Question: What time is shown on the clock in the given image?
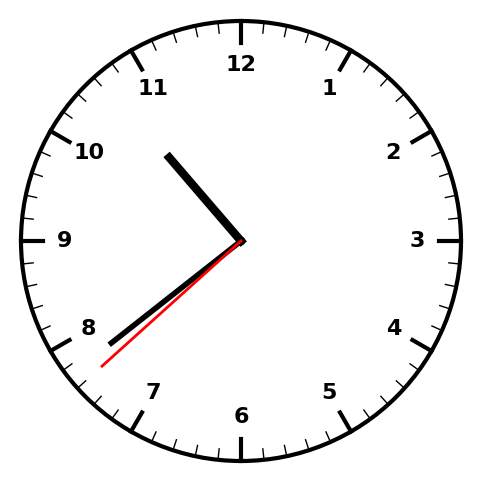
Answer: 10:38:38